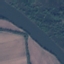
Label: River